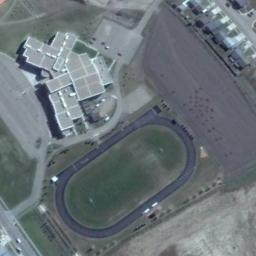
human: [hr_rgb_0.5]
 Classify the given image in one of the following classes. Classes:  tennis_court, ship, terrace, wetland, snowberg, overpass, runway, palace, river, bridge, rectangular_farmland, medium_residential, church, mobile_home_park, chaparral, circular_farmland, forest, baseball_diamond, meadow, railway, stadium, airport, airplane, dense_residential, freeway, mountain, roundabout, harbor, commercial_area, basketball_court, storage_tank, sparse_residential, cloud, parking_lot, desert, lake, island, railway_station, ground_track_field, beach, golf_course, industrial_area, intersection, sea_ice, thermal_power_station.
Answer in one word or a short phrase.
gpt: ground_track_field